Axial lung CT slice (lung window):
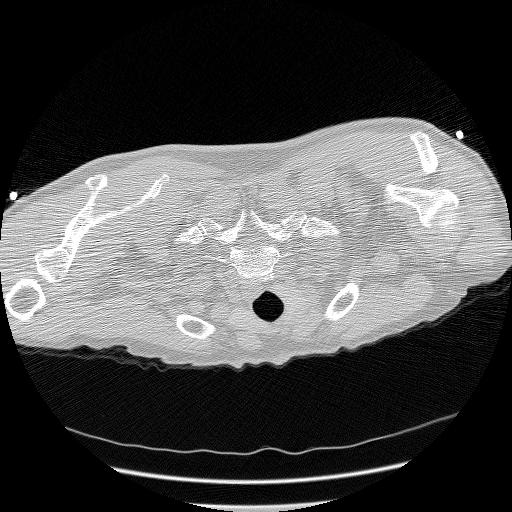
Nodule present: no